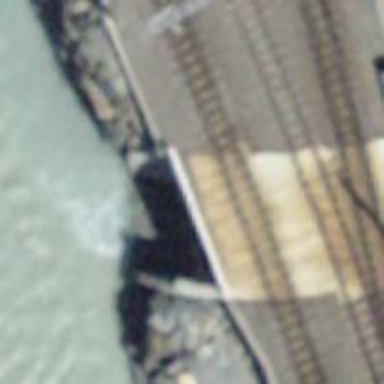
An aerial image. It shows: Narrow-gauge railway bridge with electrified contact lines over single track.